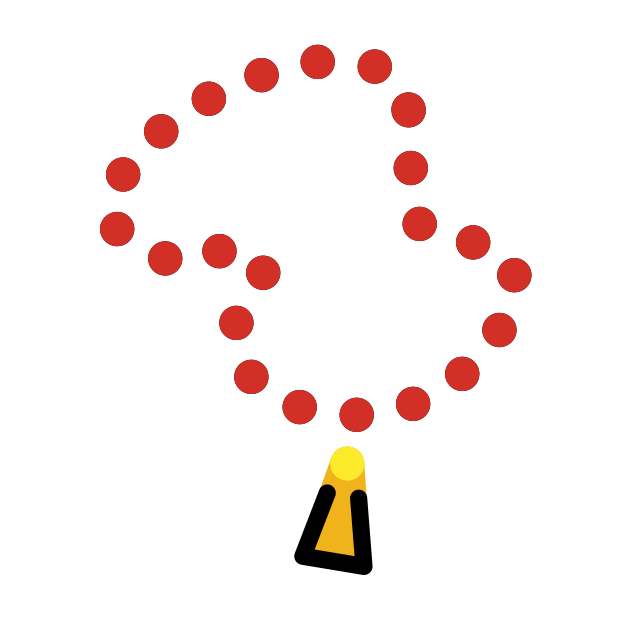
prayer beads